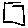
Label: square